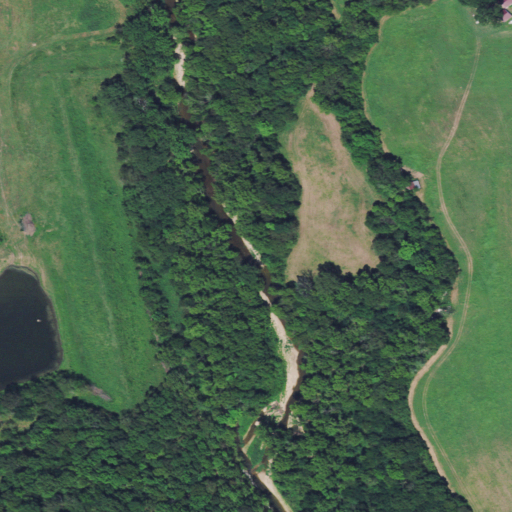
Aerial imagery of valley in Oklahoma named Fat Horse Hollow containing deciduous forest, pasture, woody wetlands, open water, and open development